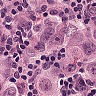
Metastatic tissue present: yes